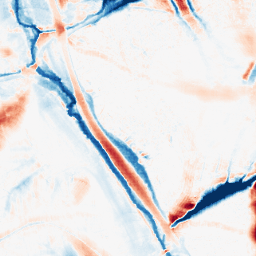
Category: morphological
Decomposition family: morphological_ellipse
Decomposition parameters: operation: average
width: 30
height: 50
Upsampling method: sinc_blackman
Upsampling parameters: scale: 8
kernel_size: 16
Upsampling scale: 8